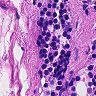
Metastatic tissue present: no